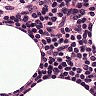
Metastatic tissue present: no